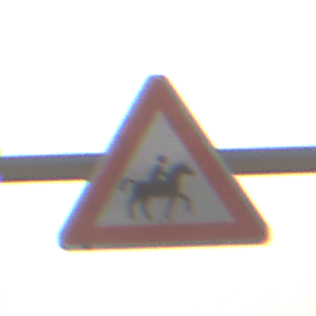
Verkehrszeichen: ReiterLinks
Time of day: MorningAfternoon
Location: Outdoor (Nature)
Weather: PartlyCloudy
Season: Winter
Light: Natural